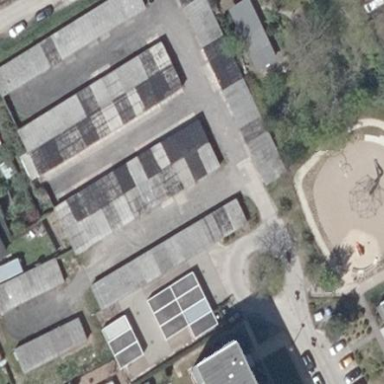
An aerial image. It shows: Garage.